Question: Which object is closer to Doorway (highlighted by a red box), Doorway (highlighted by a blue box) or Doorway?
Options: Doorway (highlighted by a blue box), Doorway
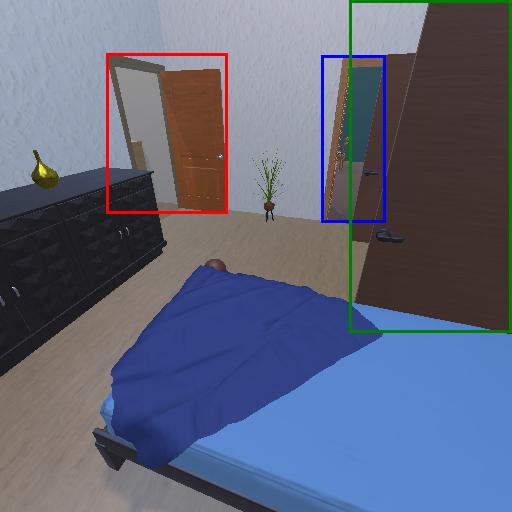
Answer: Doorway (highlighted by a blue box)